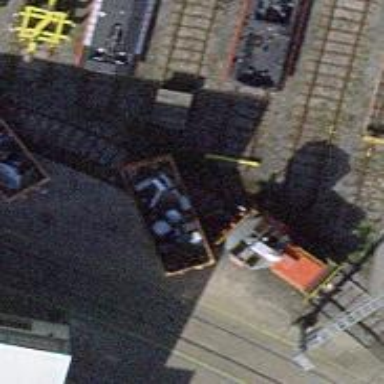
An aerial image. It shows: Railway yard with one track in service.